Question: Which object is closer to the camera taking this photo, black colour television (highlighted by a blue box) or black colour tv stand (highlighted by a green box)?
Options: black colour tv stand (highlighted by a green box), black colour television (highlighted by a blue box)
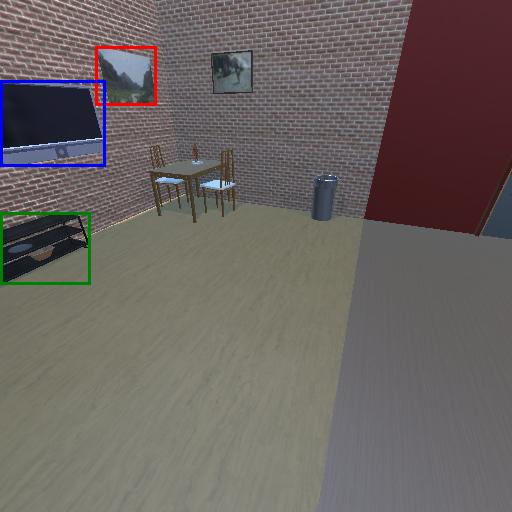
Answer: black colour tv stand (highlighted by a green box)